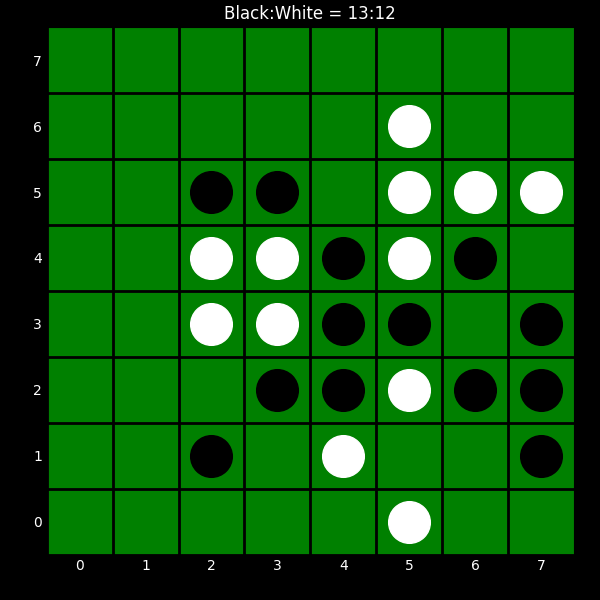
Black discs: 13
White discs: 12